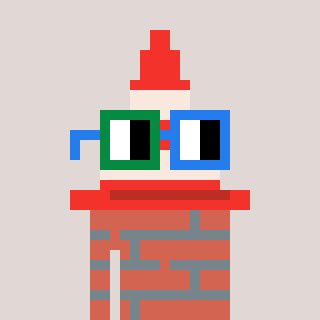
a pixel art character with square green and blue glasses, a cone-shaped head and a peachy-colored body on a warm background